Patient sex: M
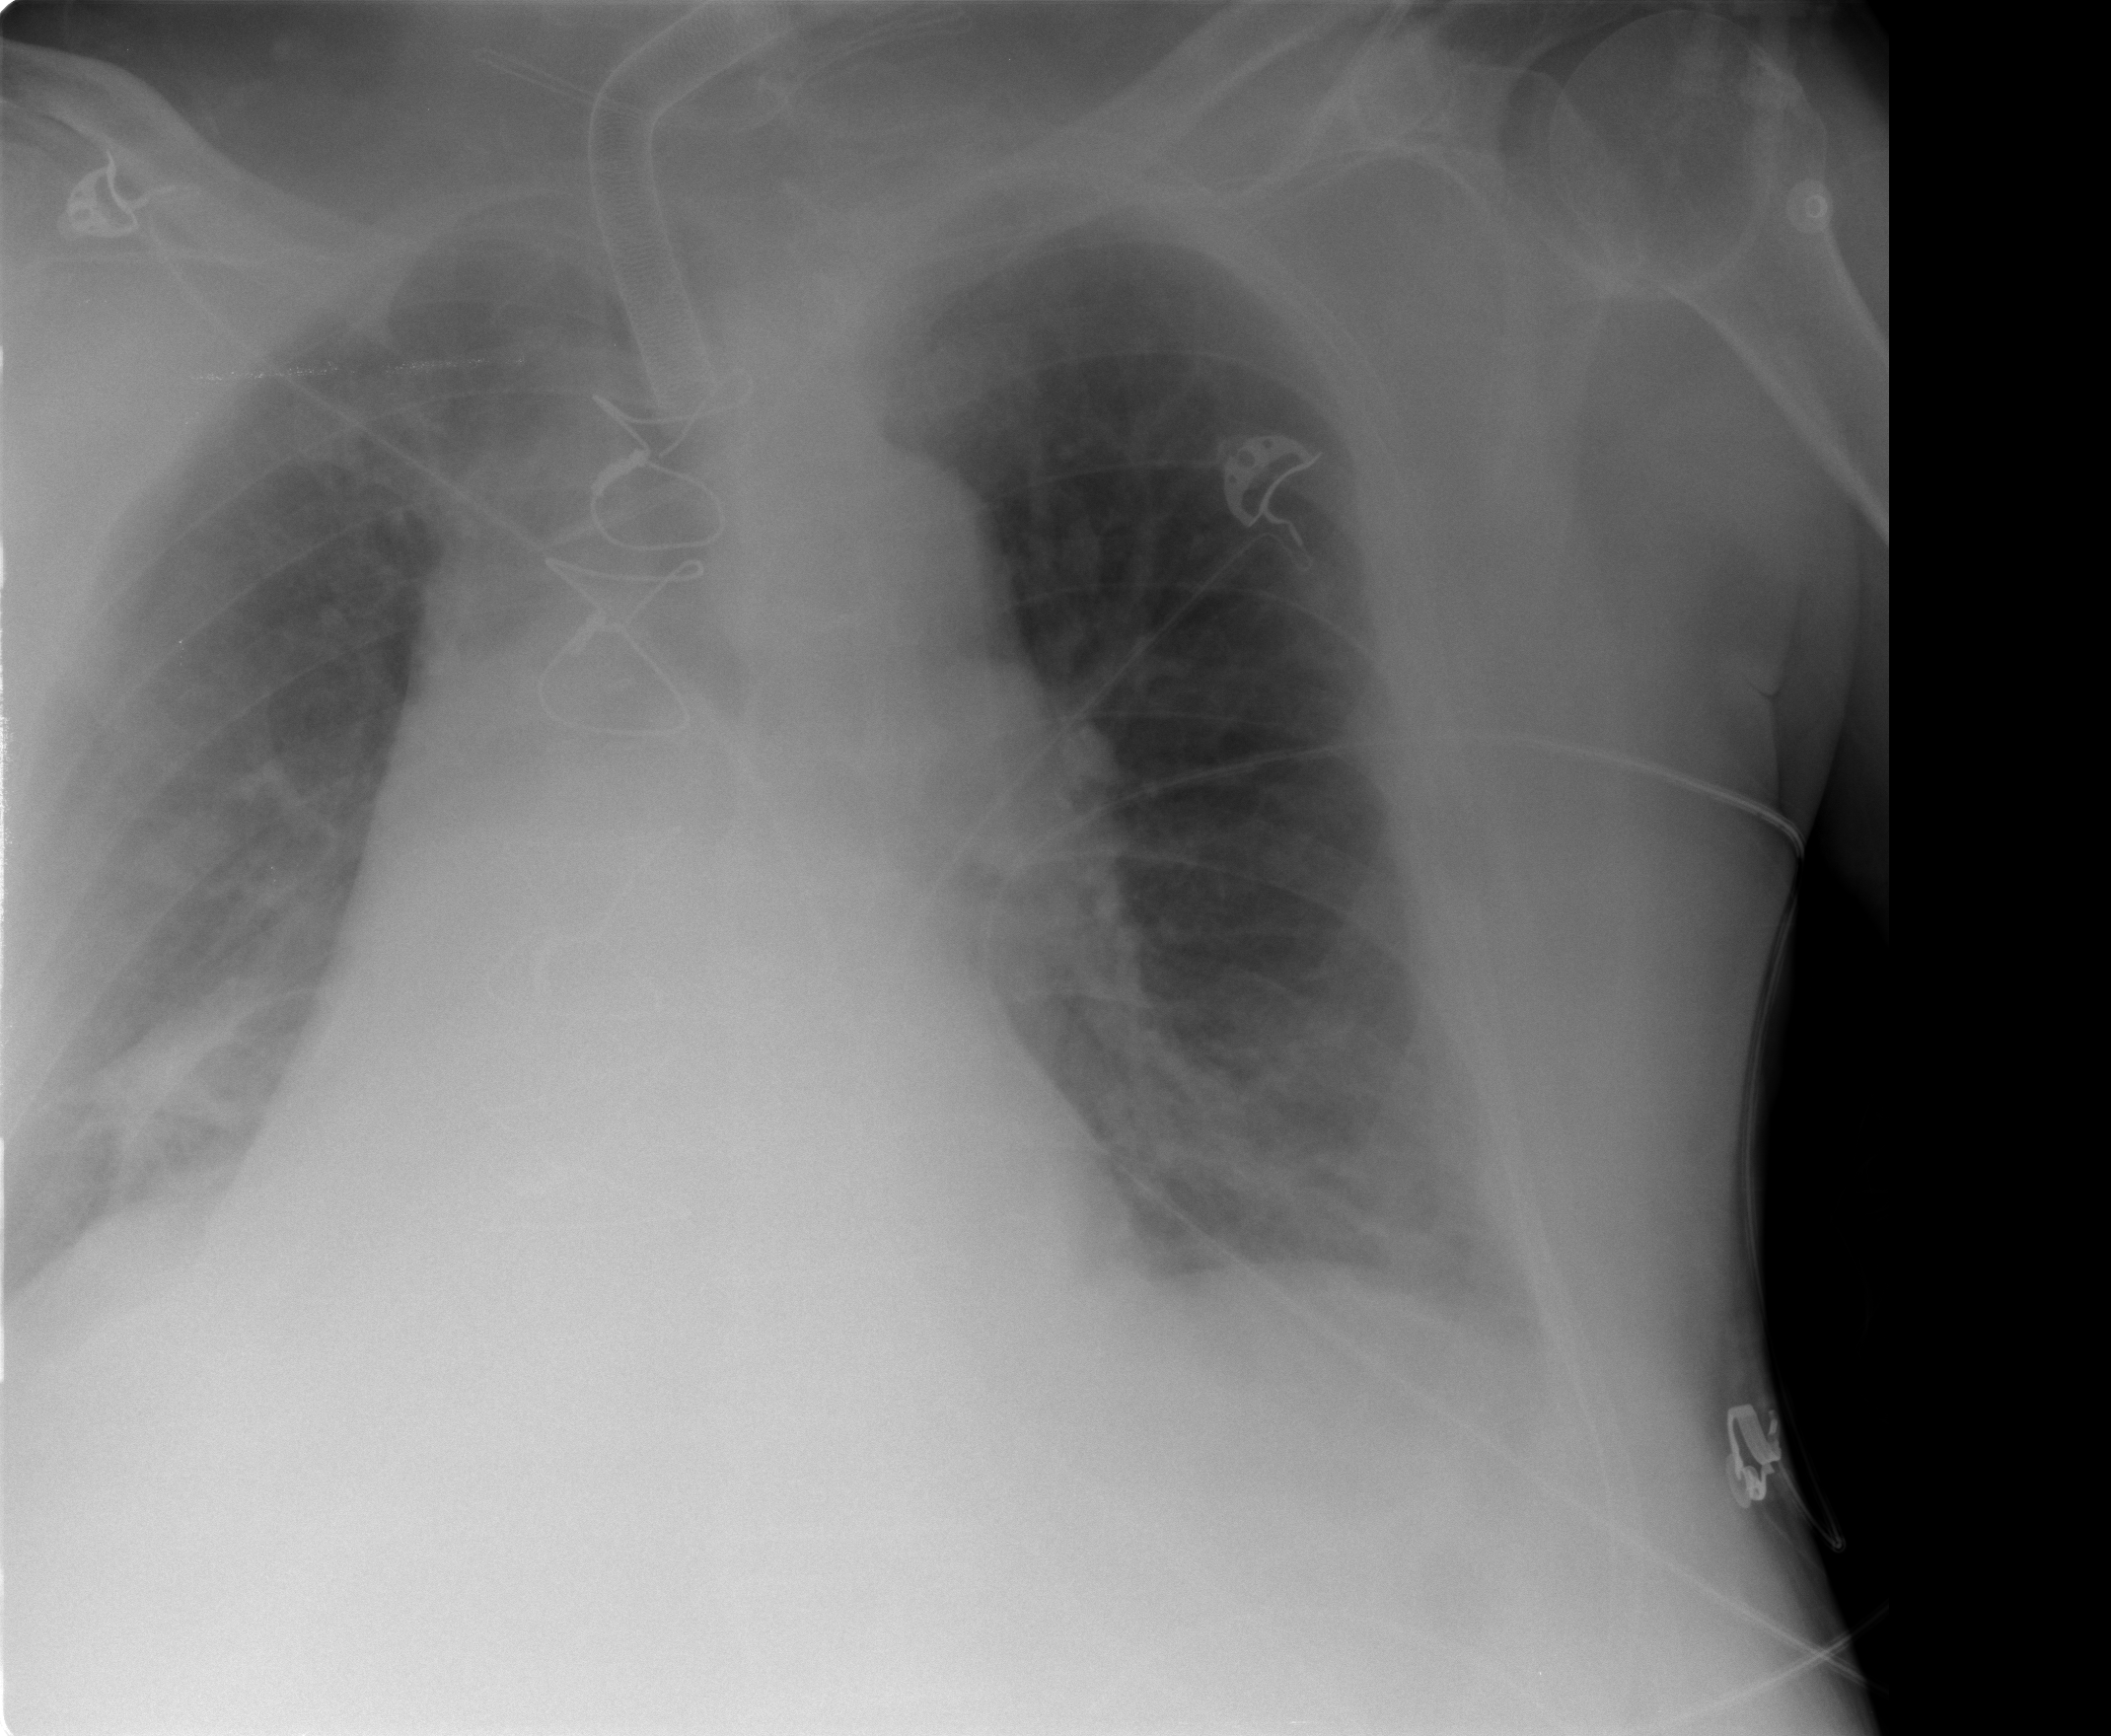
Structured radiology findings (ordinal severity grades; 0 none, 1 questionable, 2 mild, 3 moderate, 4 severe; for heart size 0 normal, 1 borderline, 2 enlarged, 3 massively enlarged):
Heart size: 1
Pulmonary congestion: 0
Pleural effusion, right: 0
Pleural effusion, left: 2
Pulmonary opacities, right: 1
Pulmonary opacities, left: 0
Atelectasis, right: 3
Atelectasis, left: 2